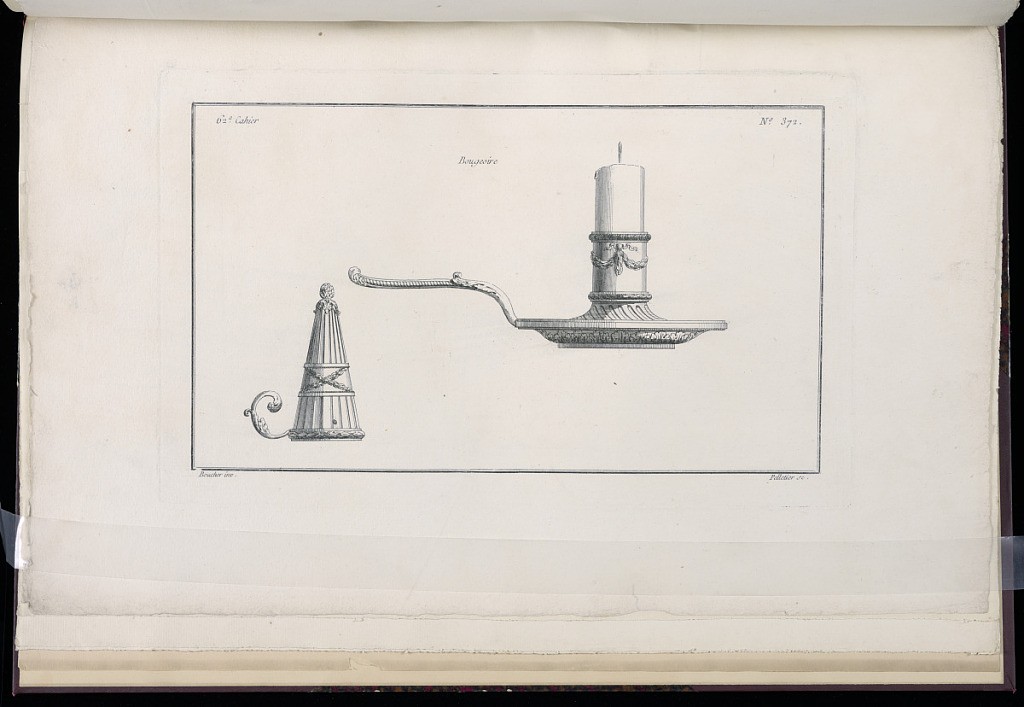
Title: Bougeoire
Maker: Juste-François Boucher, French, 1736 – 1782
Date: ca. 1775
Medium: Engraving on off white laid paper
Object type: Print
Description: Design for a candlestick holder and snuffer. The snuffer is decorated with a pinecone, acanthus leaf, fluting, crossed garland, bead course, scrolling acanthus leaf handle, and bound leaf. The candelstick holder is decorated with acanthus leaf, fluting, bound leaf, garland with ribbon, and rosettes in rondels. The plate is signed.